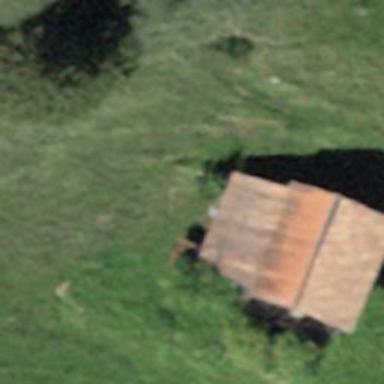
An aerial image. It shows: Shed.